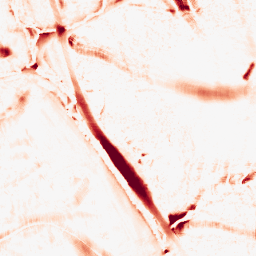
Category: morphological
Decomposition family: morphological_ellipse
Decomposition parameters: operation: opening
width: 30
height: 30
Upsampling method: sinc_hamming
Upsampling parameters: scale: 2
kernel_size: 4
Upsampling scale: 2